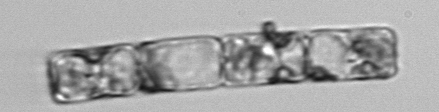
Label: Guinardia_delicatula